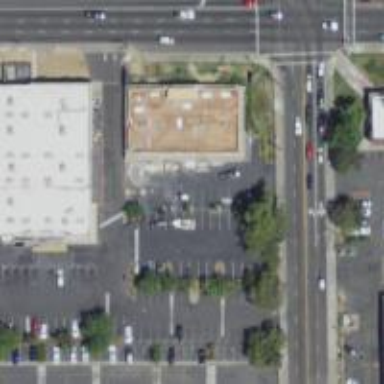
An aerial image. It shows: Retail area.